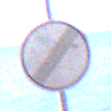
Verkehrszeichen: EndeSaemtlicherBegrenzungen
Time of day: MorningAfternoon
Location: Outdoor (Nature)
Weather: Clear
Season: NotSpecified
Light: Natural